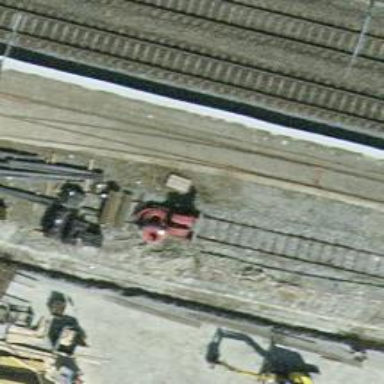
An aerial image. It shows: Railway switch.